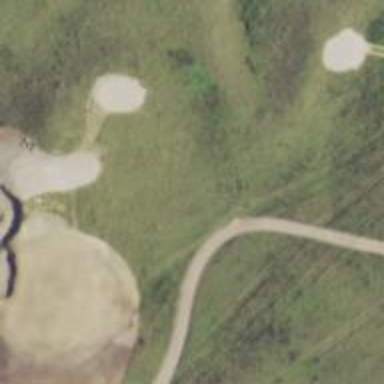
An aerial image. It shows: Footway that doubles as golf path.